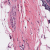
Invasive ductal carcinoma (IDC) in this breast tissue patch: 0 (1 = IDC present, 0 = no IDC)